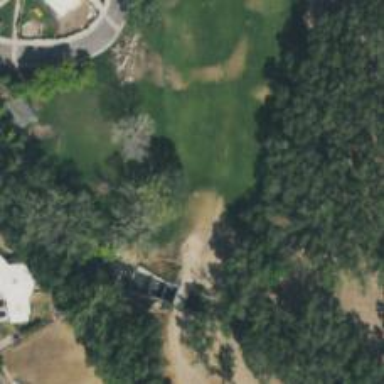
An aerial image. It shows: Disc golf hole.